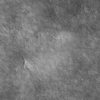
Label: not_dusty